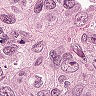
Metastatic tissue present: yes